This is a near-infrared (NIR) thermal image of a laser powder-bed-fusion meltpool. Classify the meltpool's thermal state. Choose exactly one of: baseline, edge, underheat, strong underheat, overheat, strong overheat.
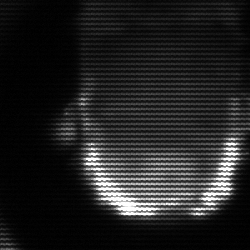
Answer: baseline